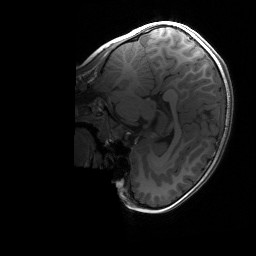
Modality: T1w
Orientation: sagittal
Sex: female
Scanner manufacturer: siemens
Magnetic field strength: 3 T
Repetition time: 1.9 s
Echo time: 0.00243 s